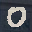
Label: 0